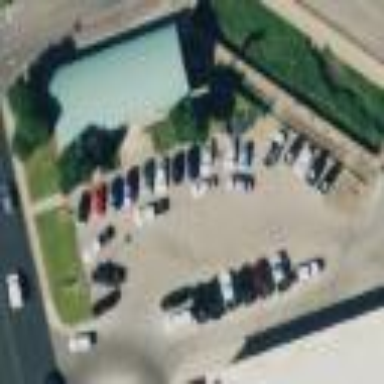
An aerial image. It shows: Car shop.